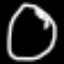
Label: clock